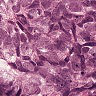
Metastatic tissue present: yes